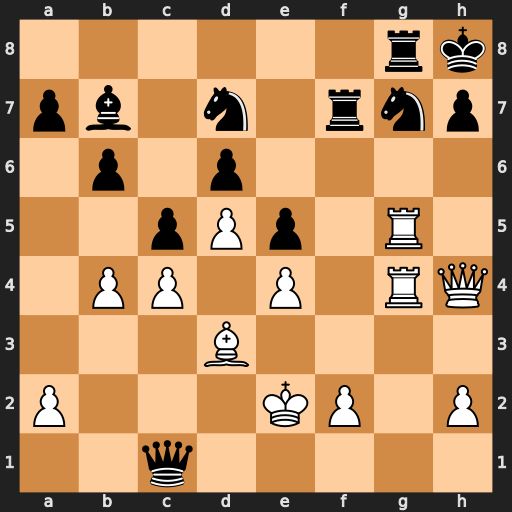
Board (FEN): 6rk/pb1n1rnp/1p1p4/2pPp1R1/1PP1P1RQ/3B4/P3KP1P/2q5
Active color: w
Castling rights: -
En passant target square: -
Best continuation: Qxh7+ Kxh7 Rh4+ Nh5 Rhxh5#